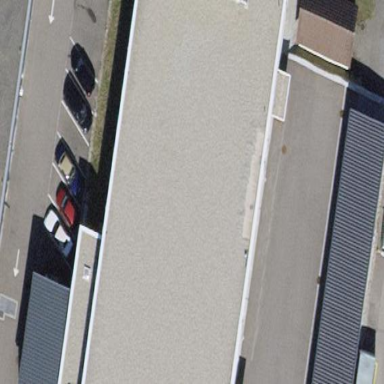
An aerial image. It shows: Industrial building.